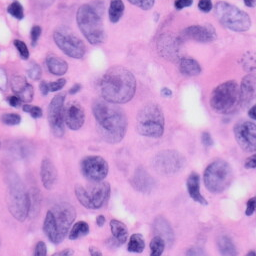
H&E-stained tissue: Skin